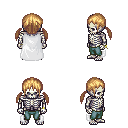
a pixel art fantasy rpg character, male body template, skeleton, white cape, teal pants, light blonde twin-tailed hairstyle, bracelets, four views (front, back, left, right), 2x2 character sprite sheet, small pixel art, hard edges, no anti-aliasing